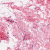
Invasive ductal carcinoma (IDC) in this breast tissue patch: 0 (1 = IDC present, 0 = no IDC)